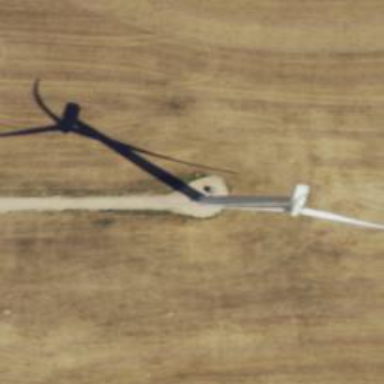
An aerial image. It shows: Wind generator powered by horizontal-axis wind turbine.